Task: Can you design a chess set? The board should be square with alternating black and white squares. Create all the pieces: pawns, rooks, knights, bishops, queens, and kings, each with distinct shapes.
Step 515:
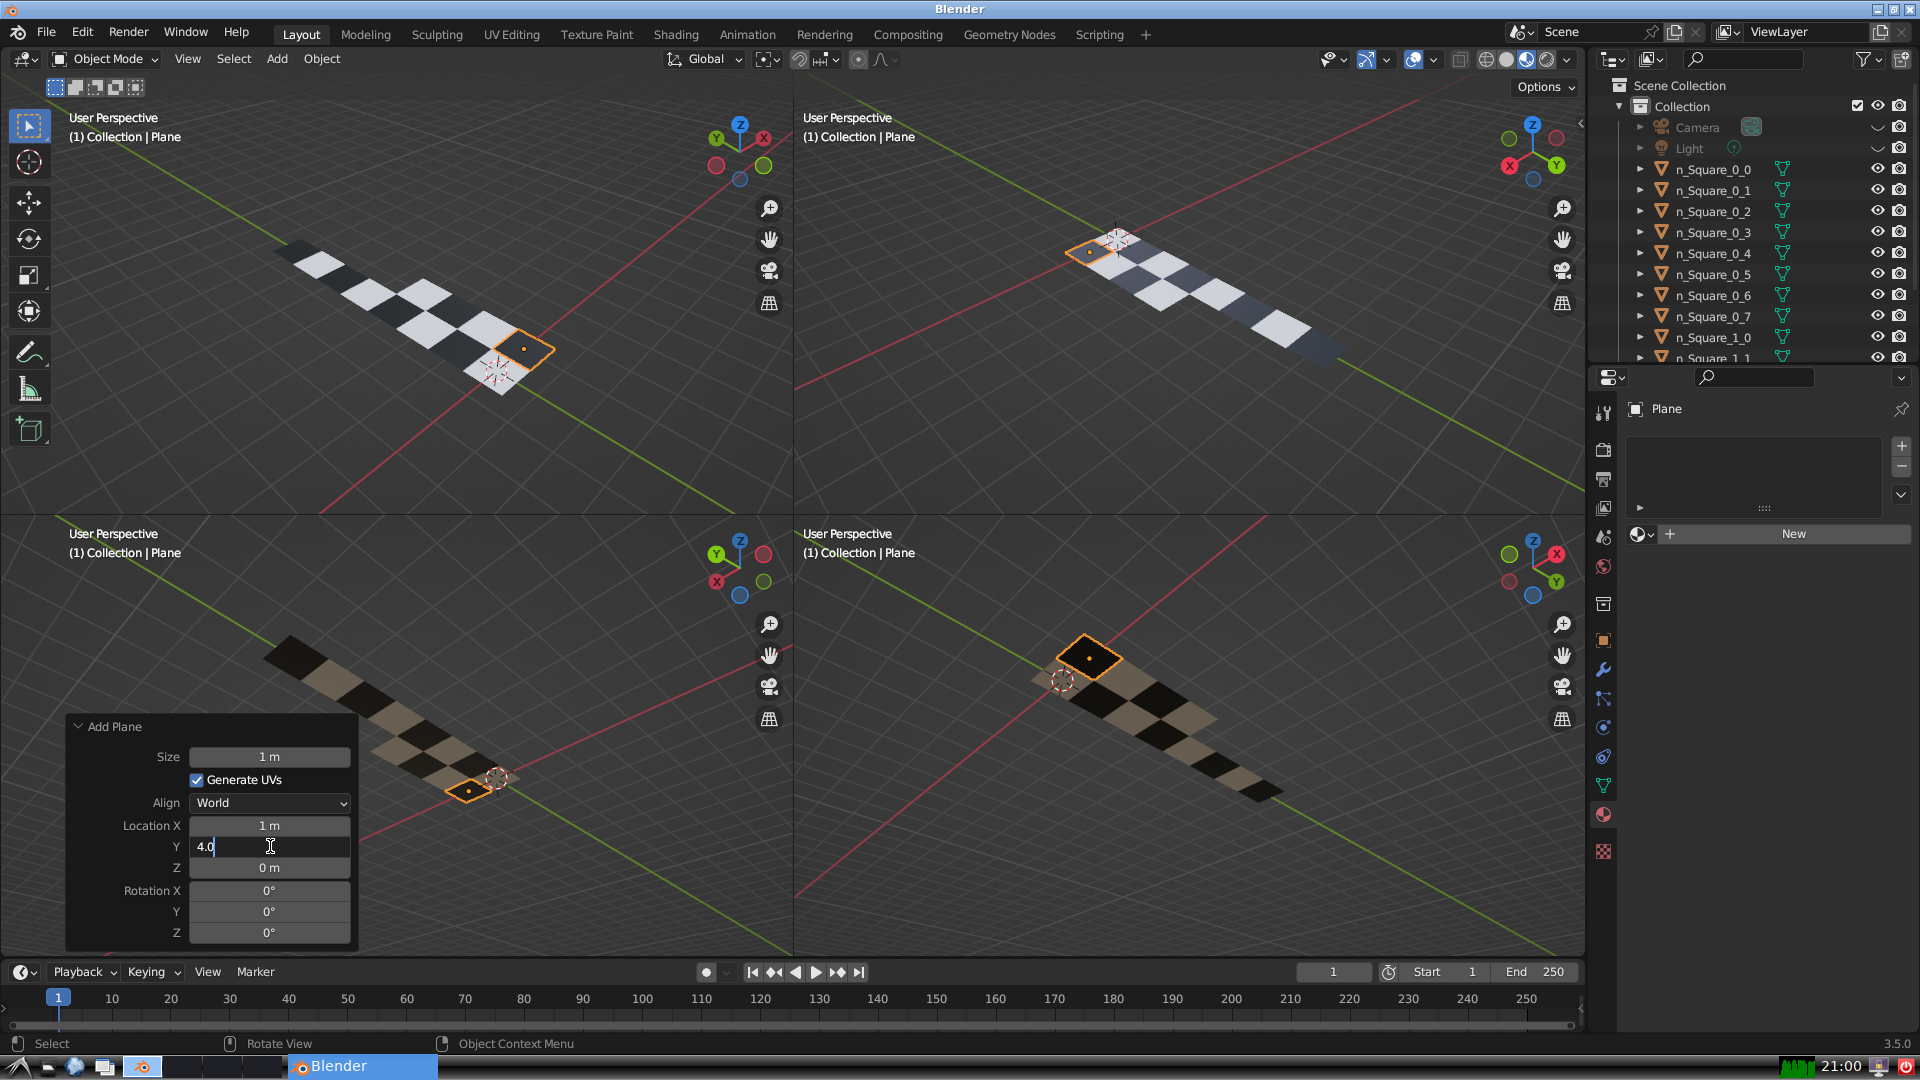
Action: {"key_press": ['Return']}